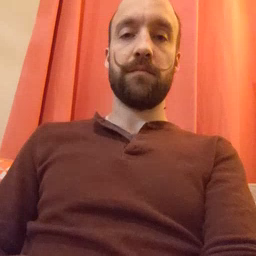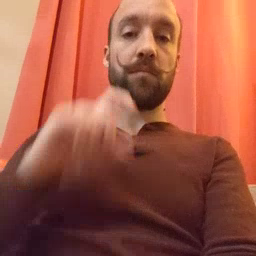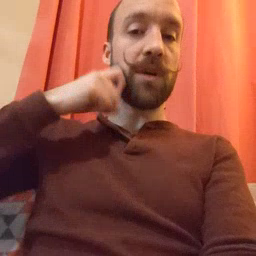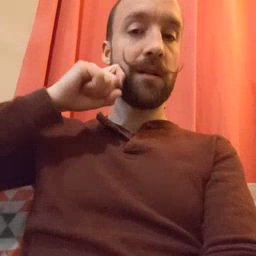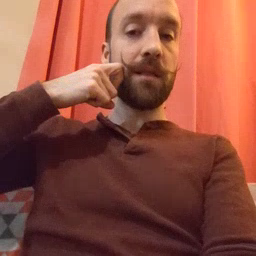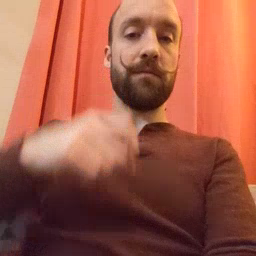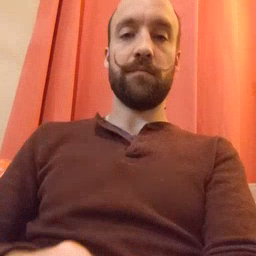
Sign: apple